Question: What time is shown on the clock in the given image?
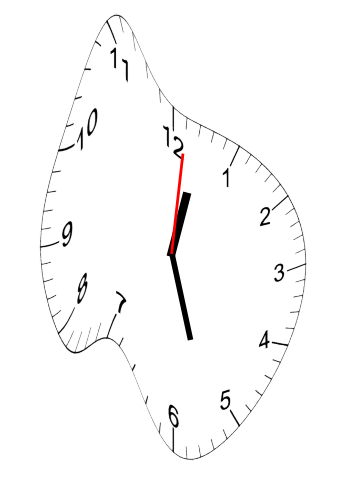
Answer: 12:27:01